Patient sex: M
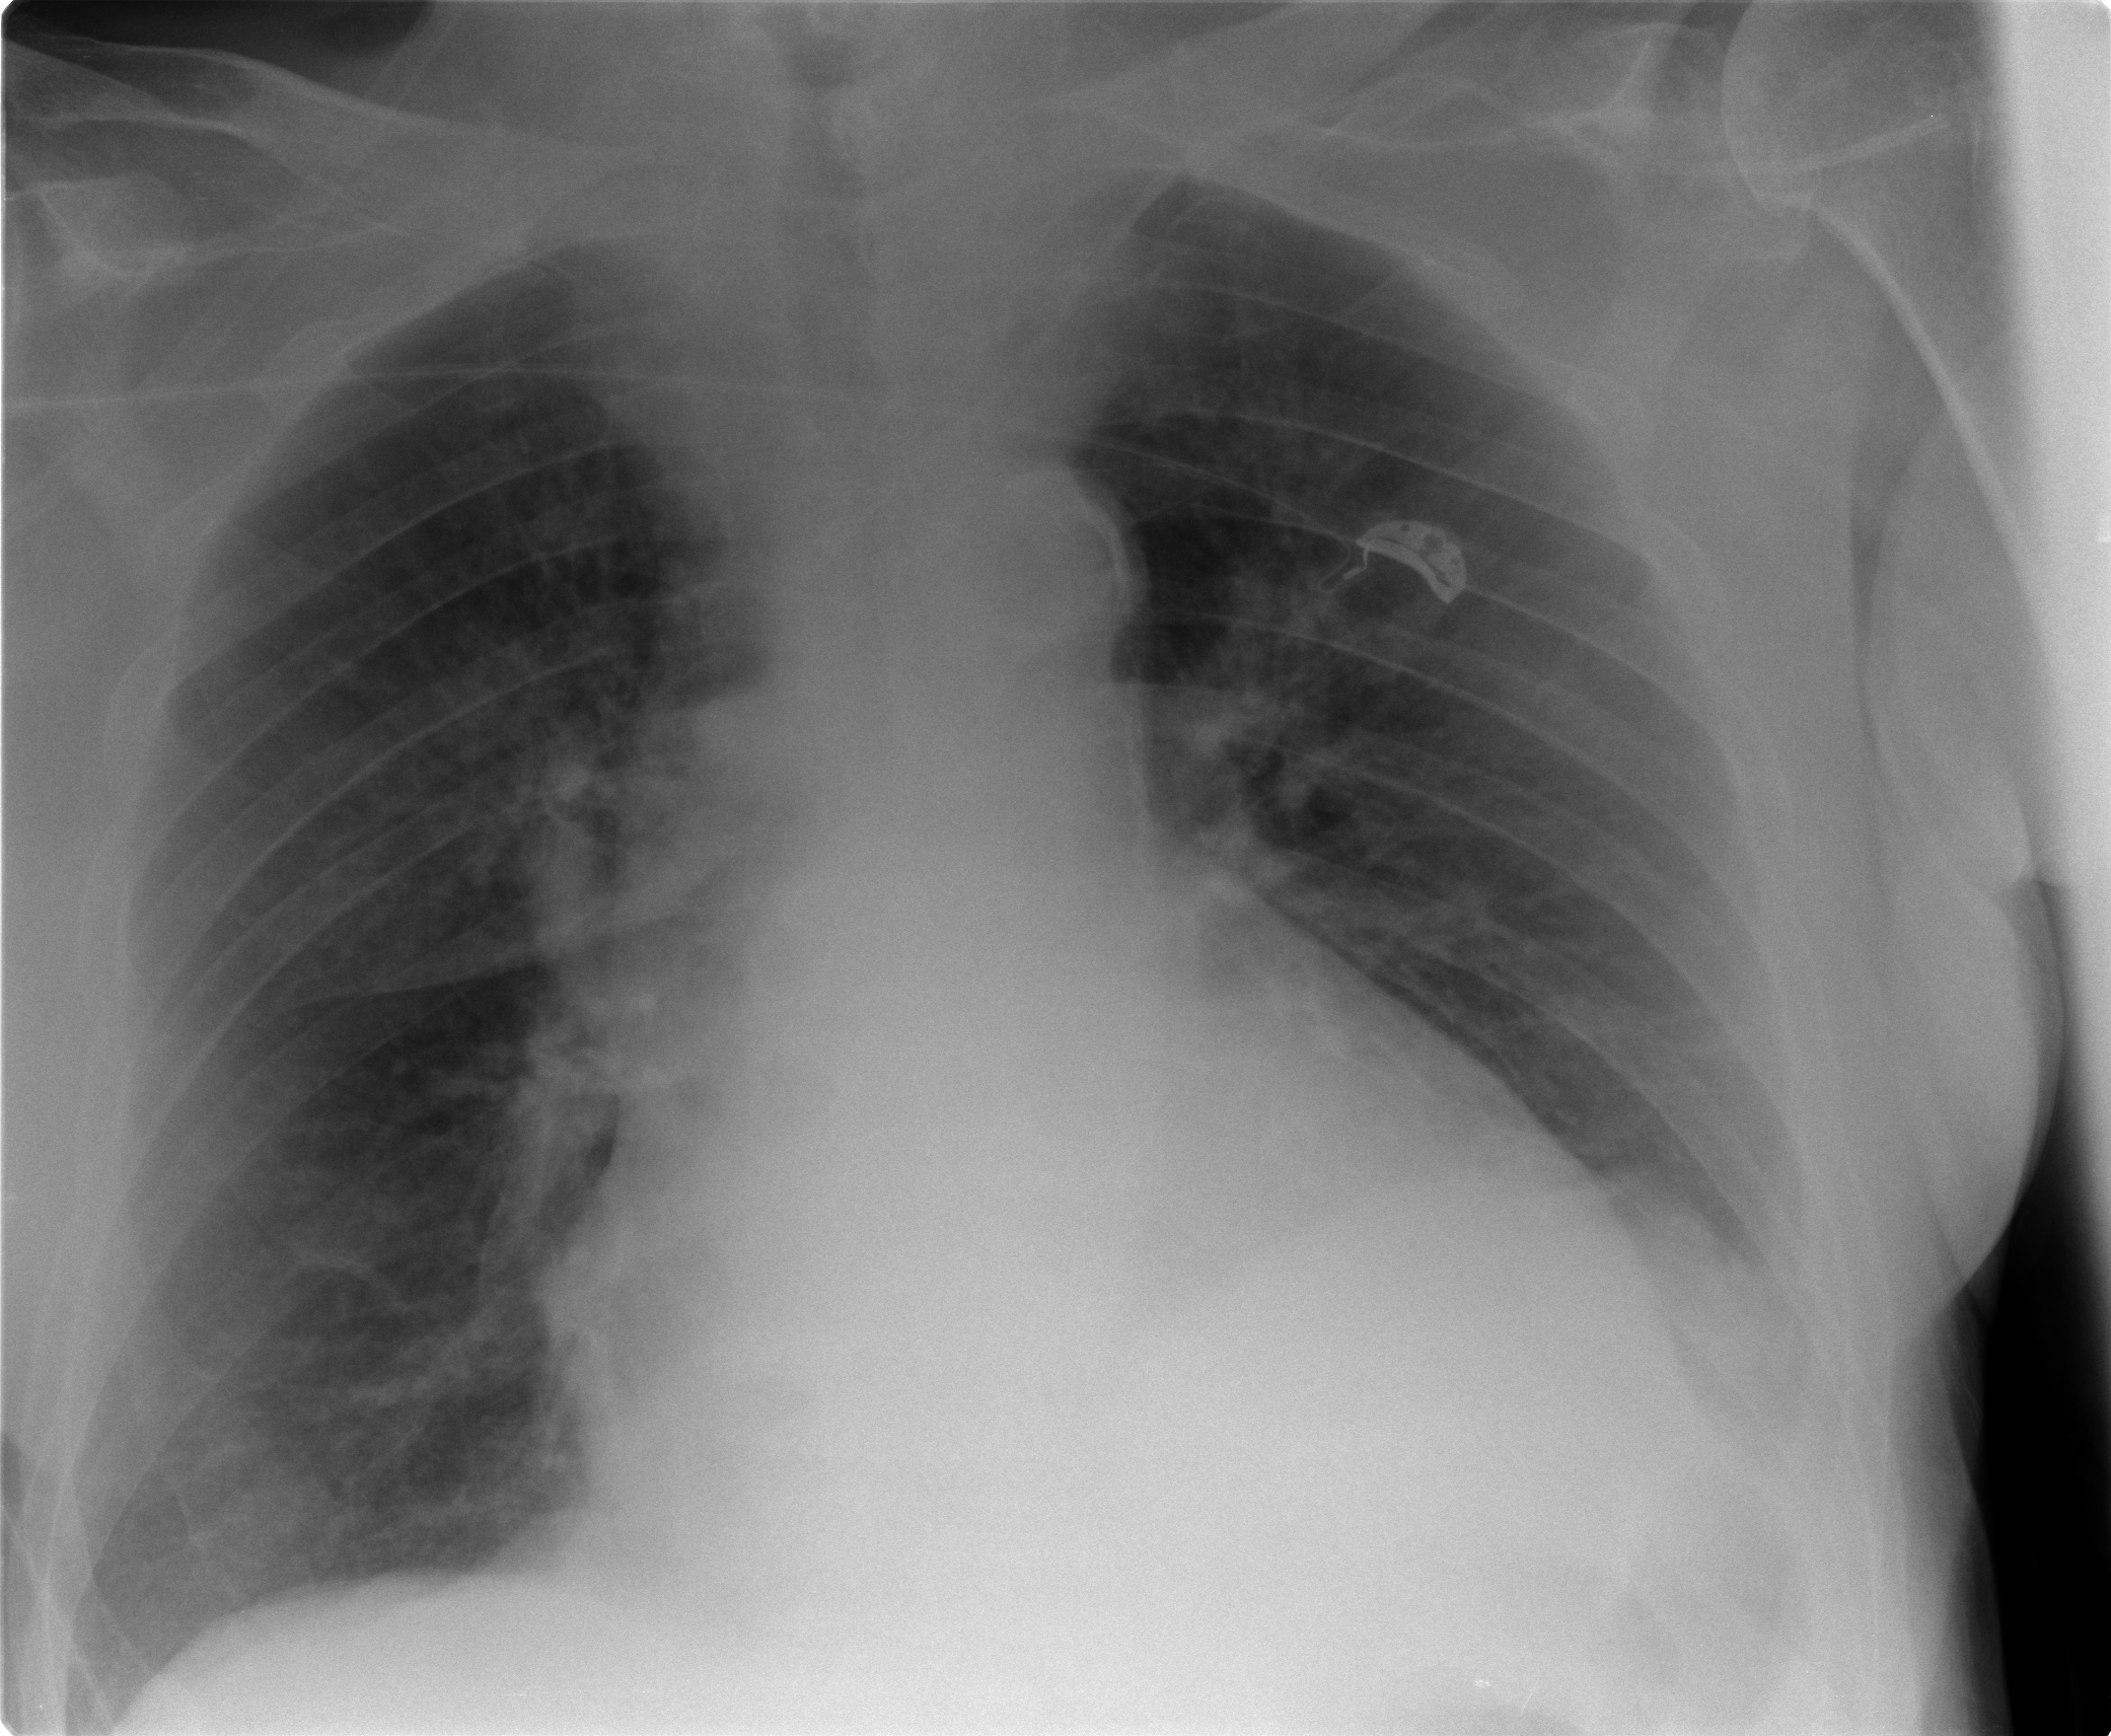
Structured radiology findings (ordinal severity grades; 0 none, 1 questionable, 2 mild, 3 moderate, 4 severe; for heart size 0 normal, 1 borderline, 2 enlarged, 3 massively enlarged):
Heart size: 2
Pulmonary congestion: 2
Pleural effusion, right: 0
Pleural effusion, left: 1
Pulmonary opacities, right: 0
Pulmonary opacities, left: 0
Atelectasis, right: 2
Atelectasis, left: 2